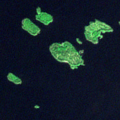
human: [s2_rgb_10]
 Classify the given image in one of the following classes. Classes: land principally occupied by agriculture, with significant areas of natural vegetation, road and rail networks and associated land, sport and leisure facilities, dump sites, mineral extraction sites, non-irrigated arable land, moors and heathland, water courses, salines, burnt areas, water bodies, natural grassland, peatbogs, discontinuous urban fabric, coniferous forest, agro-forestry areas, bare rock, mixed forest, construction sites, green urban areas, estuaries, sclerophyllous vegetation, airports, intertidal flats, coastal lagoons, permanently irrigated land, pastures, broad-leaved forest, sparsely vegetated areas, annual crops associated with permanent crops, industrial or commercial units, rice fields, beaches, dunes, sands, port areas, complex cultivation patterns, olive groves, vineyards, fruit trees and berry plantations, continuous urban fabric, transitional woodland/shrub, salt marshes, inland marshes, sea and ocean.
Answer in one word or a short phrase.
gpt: water bodies